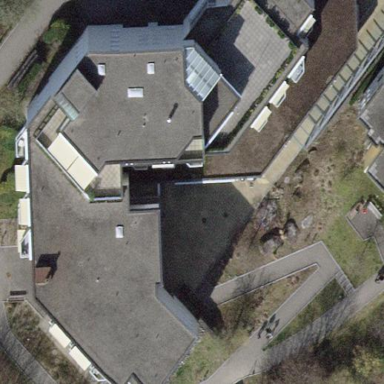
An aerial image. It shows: Building that serves as nursing home.